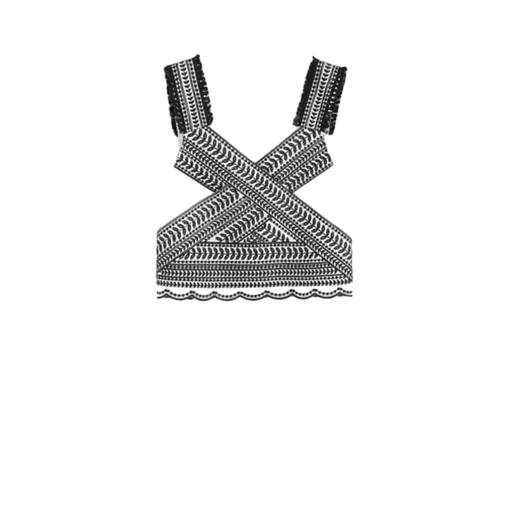
white embroidered crop top, white black embroidered vest, black and white patterned tank top, white background